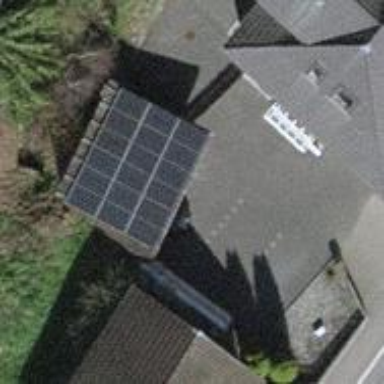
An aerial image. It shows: Solar power generator utilizing photovoltaic technology with solar photovoltaic panels.